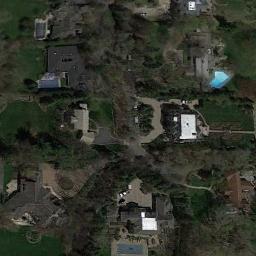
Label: medium_residential